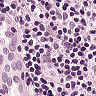
Metastatic tissue present: no